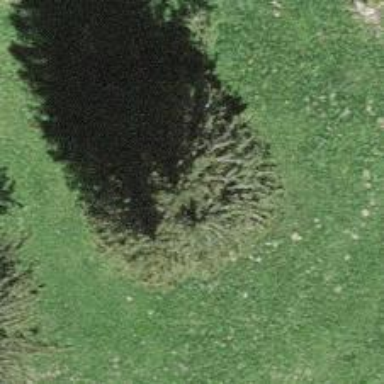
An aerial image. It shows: Single tag "natural: tree."